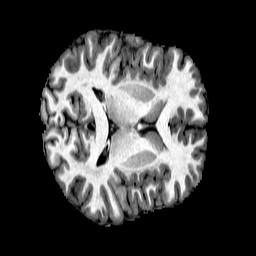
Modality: T1w
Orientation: axial
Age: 30
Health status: healthy
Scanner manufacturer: philips
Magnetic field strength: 3 T
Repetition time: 0.00784 s
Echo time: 0.003598 s